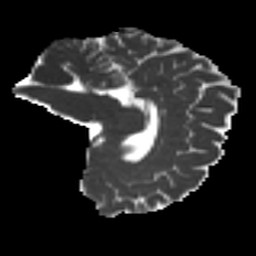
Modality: MD
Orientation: sagittal
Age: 25
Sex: female
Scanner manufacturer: ge
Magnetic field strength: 3 T
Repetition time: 7.8 s
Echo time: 0.0608 s